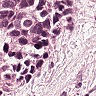
Metastatic tissue present: yes